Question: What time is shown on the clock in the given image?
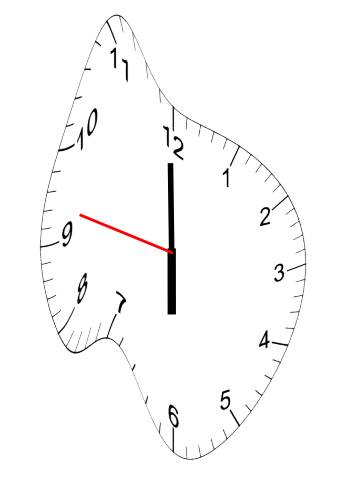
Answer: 05:59:47